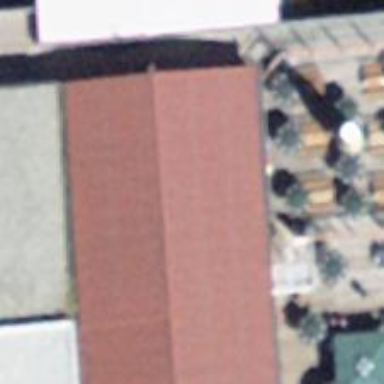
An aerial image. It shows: Restaurant.